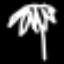
Label: palm tree